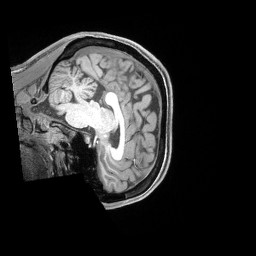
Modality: T1w
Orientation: sagittal
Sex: female
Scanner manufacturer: siemens
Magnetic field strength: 3 T
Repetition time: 2.4 s
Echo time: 0.00222 s